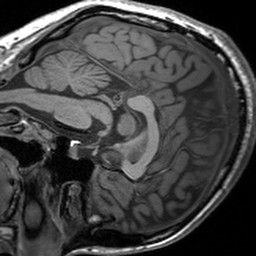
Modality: T1w
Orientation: sagittal
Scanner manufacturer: siemens
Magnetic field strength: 3 T
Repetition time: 1.54 s
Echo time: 0.00234 s